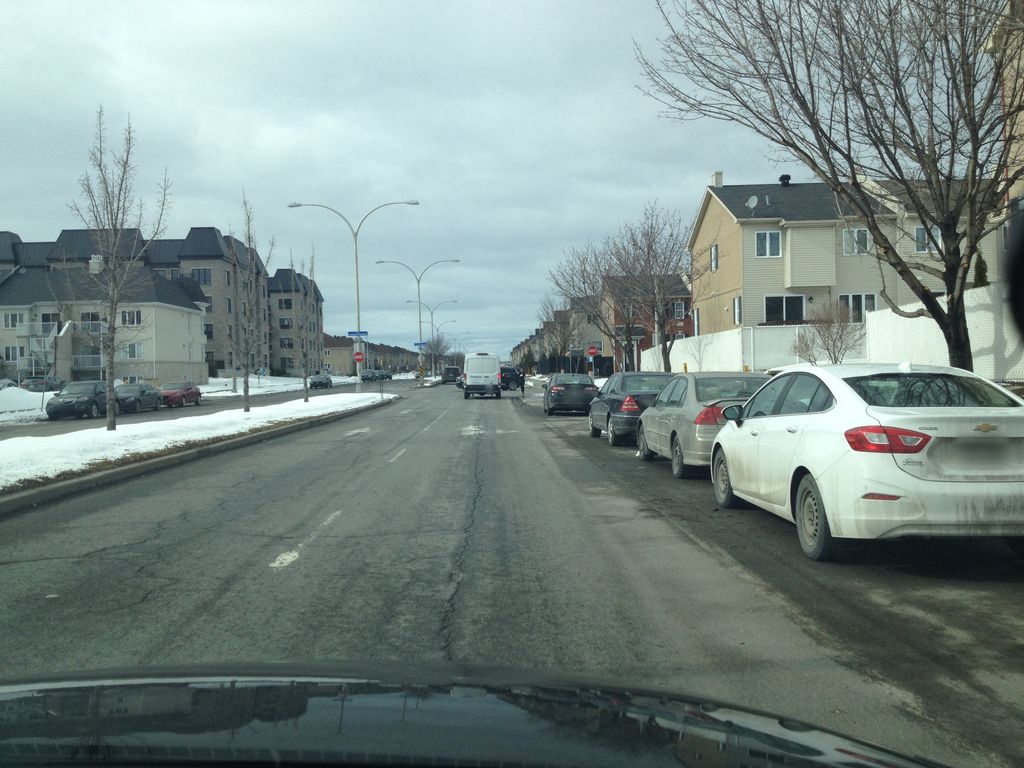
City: montreal